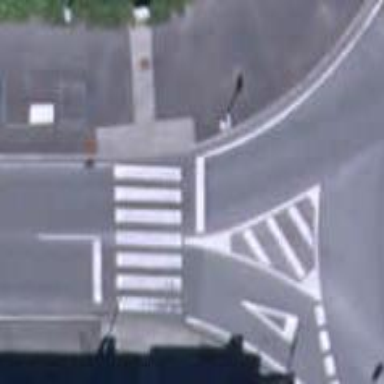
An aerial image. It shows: Marked crossing on the road.